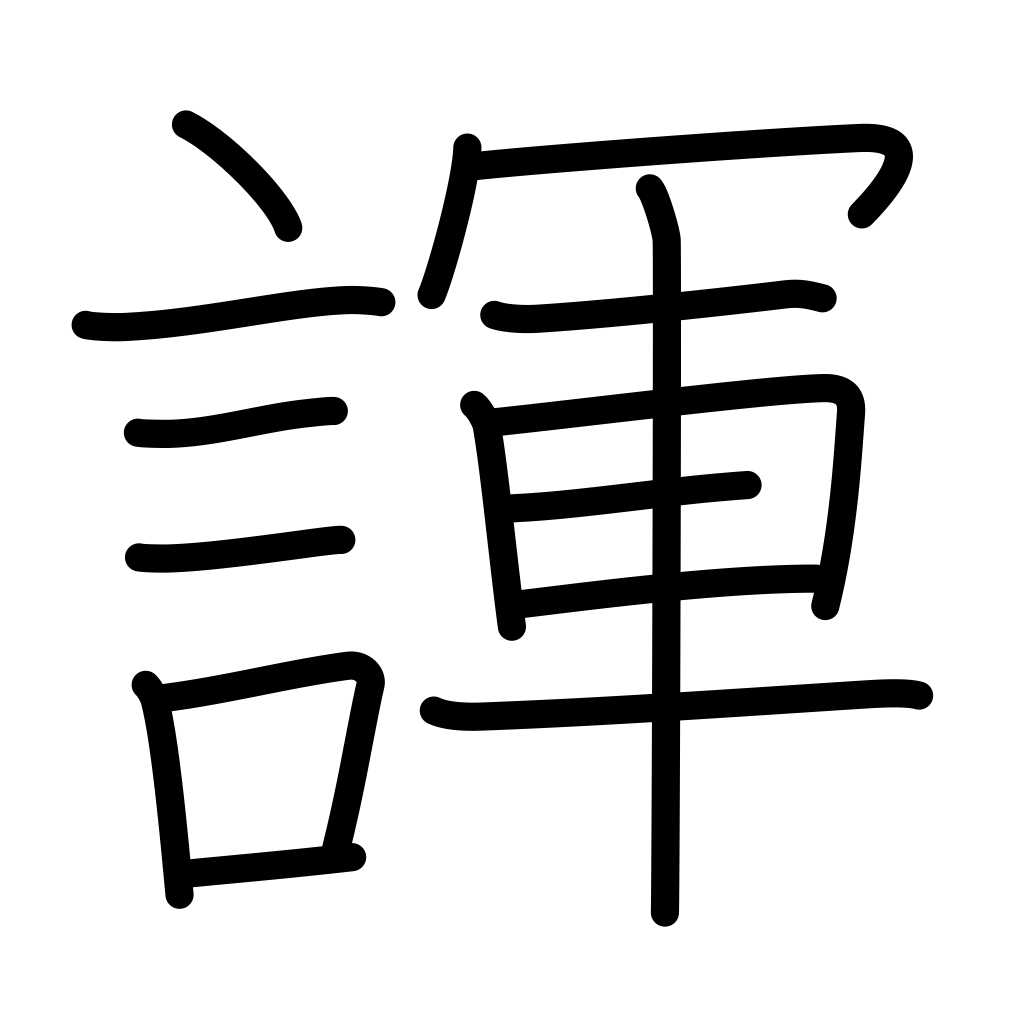
Meaning: joke, jest, colloquial